Interaction volume radius: 10 \u00c5
Interaction volume height: 45 \u00c5
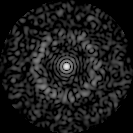
Disorder parameter: 0.8259